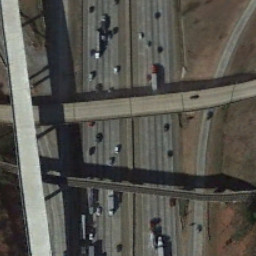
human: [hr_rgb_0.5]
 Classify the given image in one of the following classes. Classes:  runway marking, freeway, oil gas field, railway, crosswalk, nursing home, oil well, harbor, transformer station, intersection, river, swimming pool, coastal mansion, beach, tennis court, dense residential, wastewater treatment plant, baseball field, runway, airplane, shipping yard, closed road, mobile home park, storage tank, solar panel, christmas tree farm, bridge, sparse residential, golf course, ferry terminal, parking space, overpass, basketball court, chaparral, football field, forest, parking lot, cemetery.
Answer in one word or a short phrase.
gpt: overpass